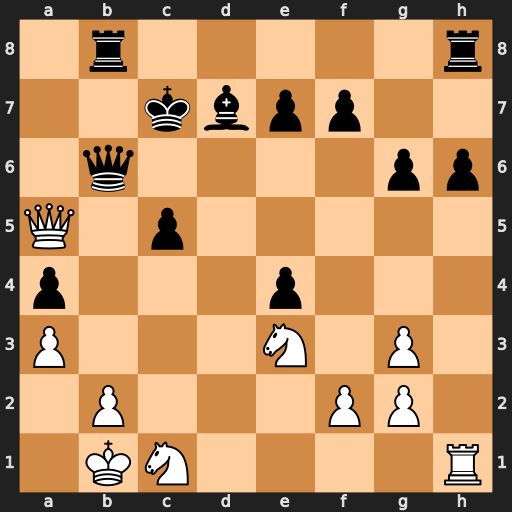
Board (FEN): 1r5r/2kbpp2/1q4pp/Q1p5/p3p3/P3N1P1/1P3PP1/1KN4R
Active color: w
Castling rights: -
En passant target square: -
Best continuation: Nd5+ Kc6 Nxb6